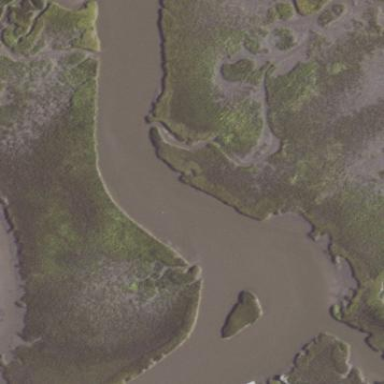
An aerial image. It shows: Saltmarsh wetland area.